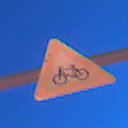
Verkehrszeichen: RadverkehrRechts
Umgebung: Outdoor, Urban
Tageszeit: Night
Wetter: PartlyCloudy
Licht: Artificial
Jahreszeit: NotSpecified
Kontrast: HighContrast